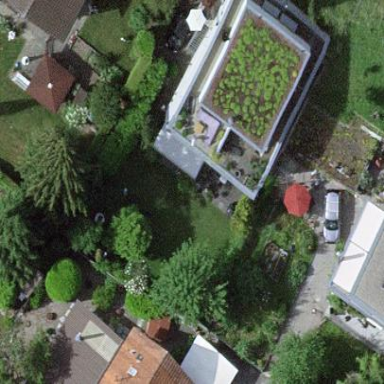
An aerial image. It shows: Simple house.